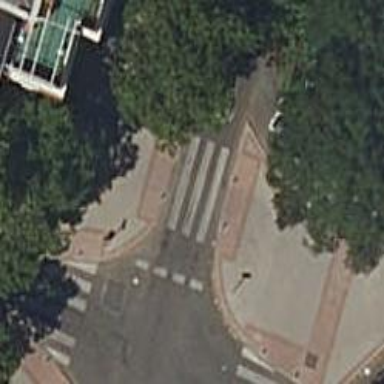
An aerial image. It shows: Uncontrolled crossing on the road.